Field crop: maize
Growth stage: 2
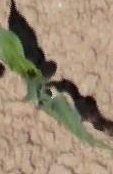
Species: maize